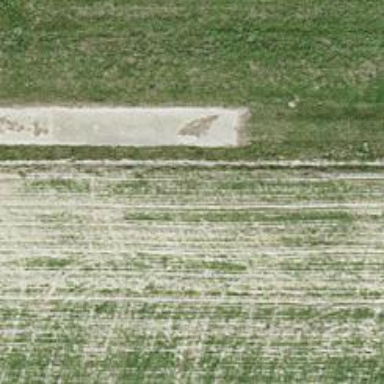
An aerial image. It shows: Well-maintained track road with grade 1 tracktype.